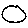
Label: circle